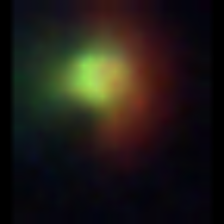
Taxon: NanoPlankton
Group: Other